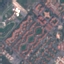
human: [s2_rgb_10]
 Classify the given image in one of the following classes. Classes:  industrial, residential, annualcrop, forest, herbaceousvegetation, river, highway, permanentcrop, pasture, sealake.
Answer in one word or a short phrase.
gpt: Residential